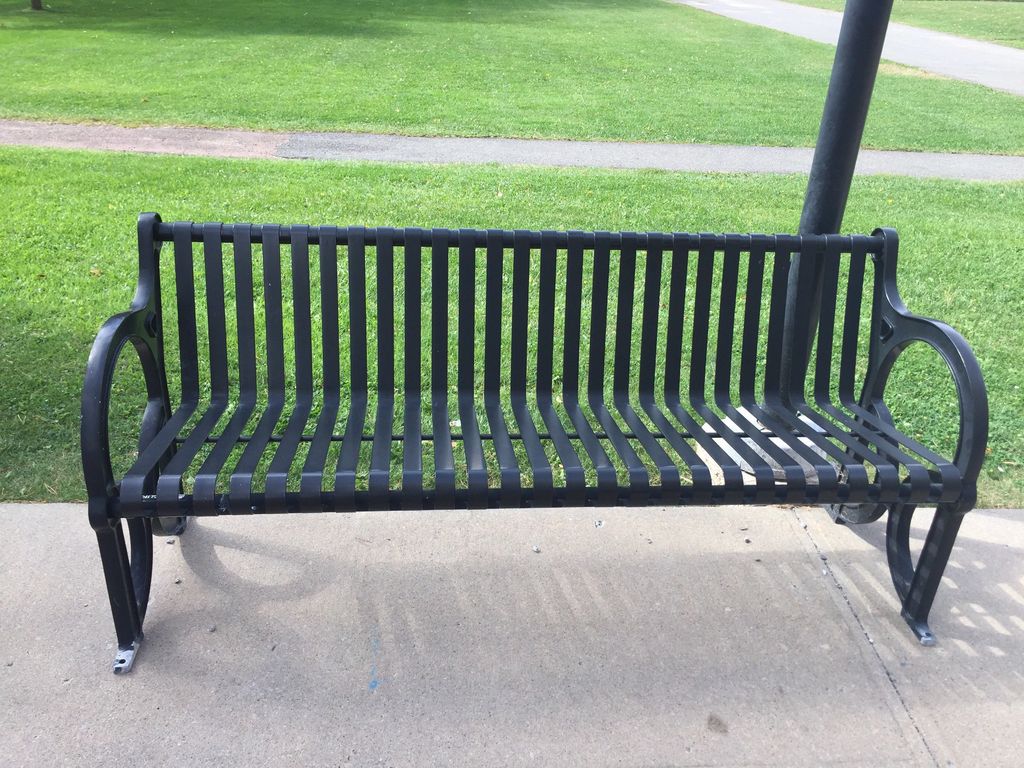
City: ottawa-gatineau